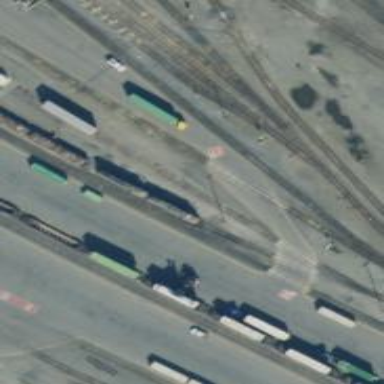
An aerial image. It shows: Level crossing along the railway.